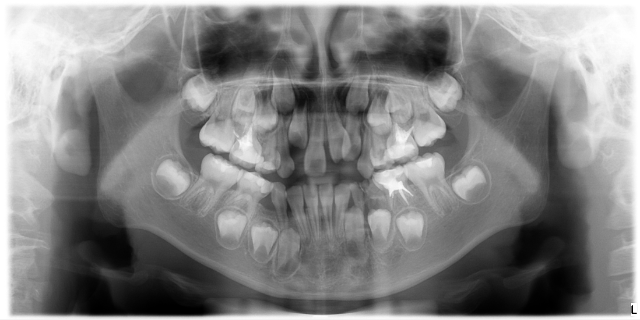
child